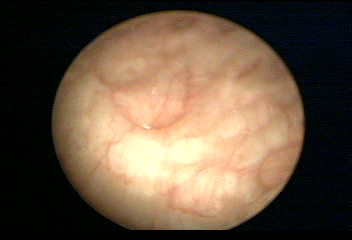
Modality: WLC
Class: Normal mucosa
Bladder cancer association: No